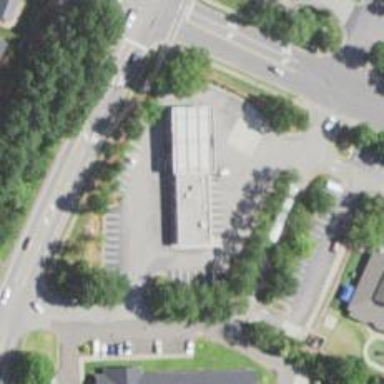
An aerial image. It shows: Convenience shop.